Chest X-ray:
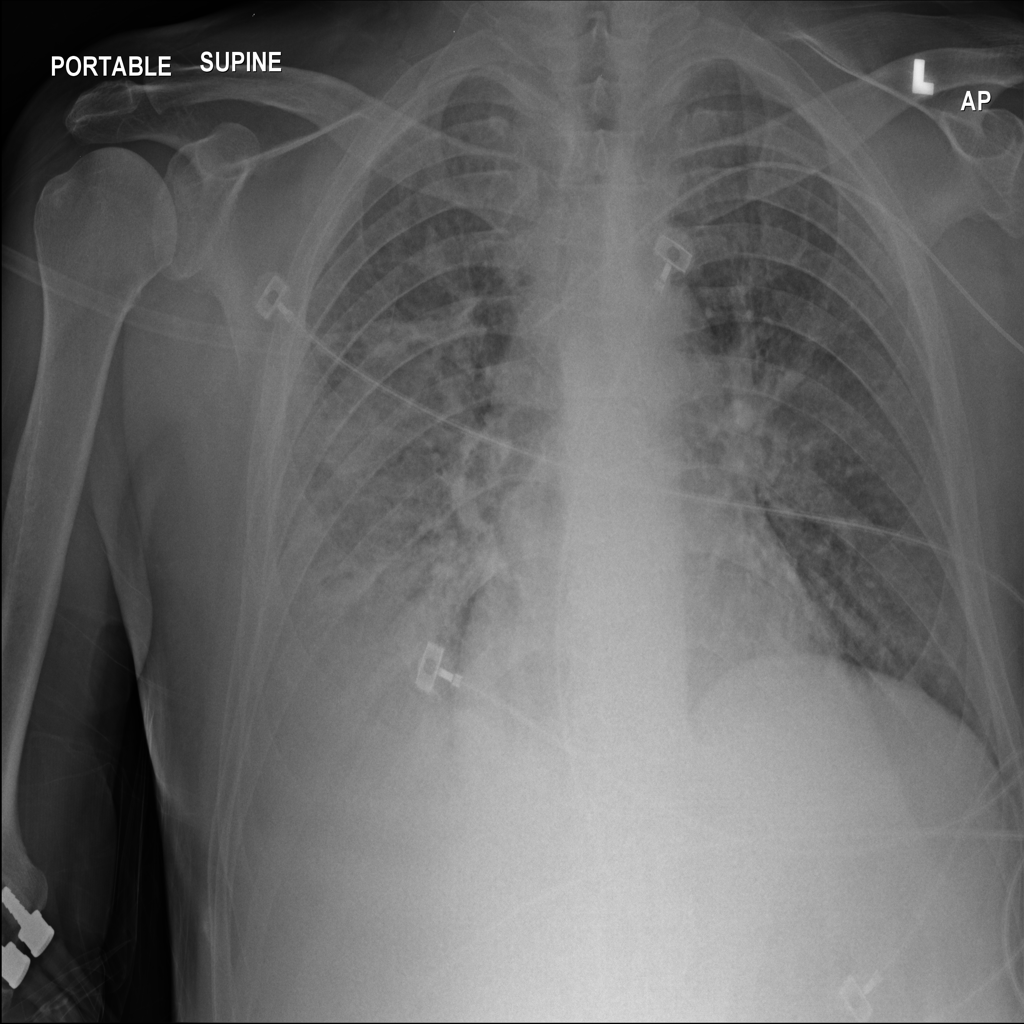
Findings: Consolidation, Effusion
No abnormal finding: no